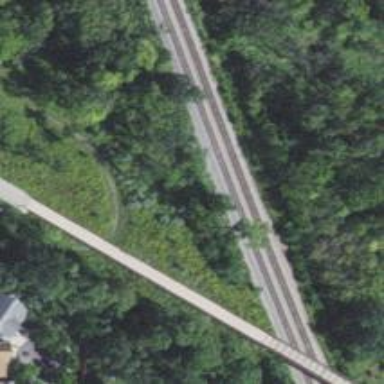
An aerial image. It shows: Unmarked railway crossing.